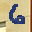
Label: 6